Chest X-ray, AP view. Patient: 62 years old, sex M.
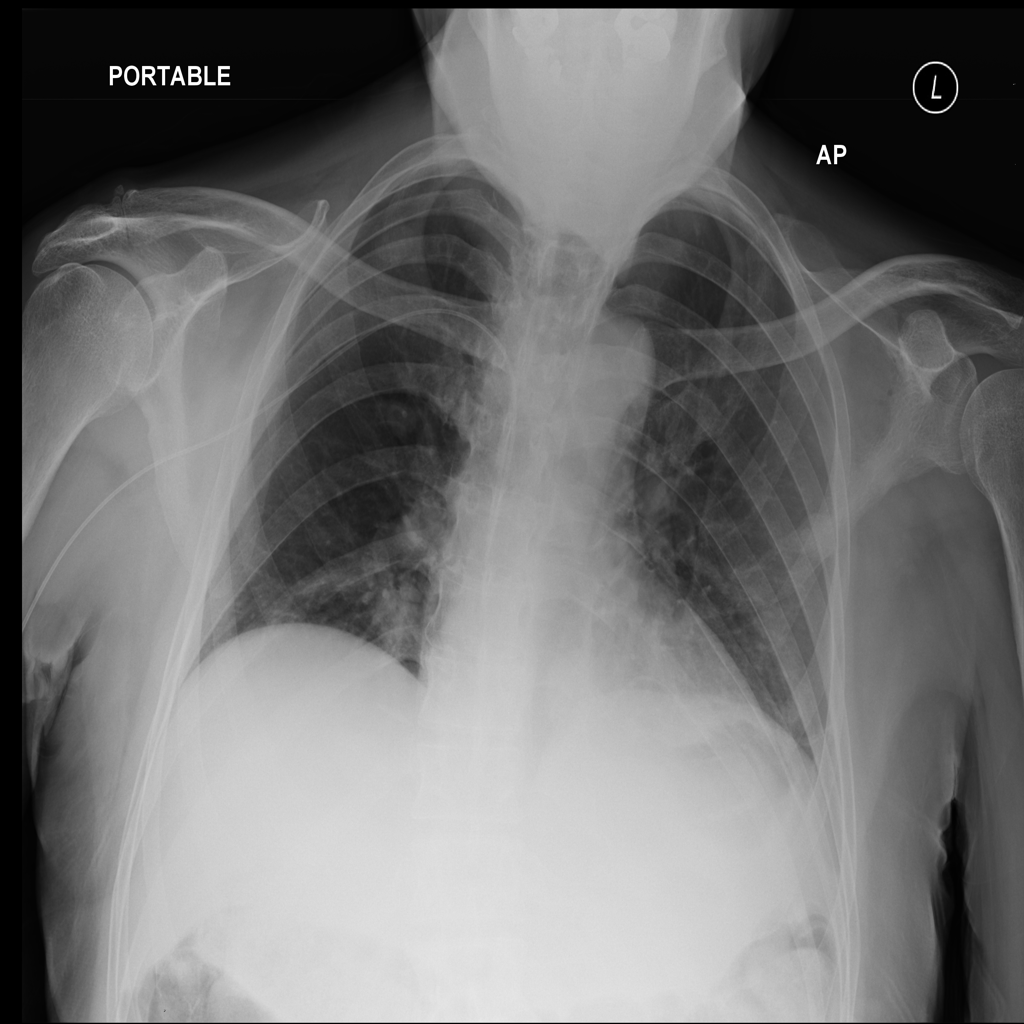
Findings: No Finding